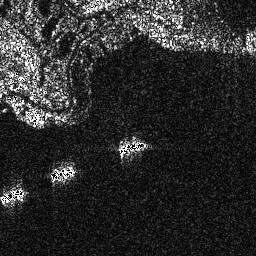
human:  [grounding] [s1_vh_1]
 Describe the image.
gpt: In the satellite image, there is  <ref>1 medium ship </ref> <box>[[19, 63, 29, 71, 0]]</box> located at left,  <ref>1 medium ship </ref> <box>[[0, 71, 9, 80, 0]]</box> located at bottom left,  <ref>1 medium ship </ref> <box>[[45, 53, 57, 60, 0]]</box> located at center.